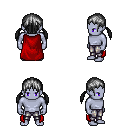
a pixel art fantasy rpg character, male body template, dark elf, purple skin, red cape, metal pants, gray twin-tailed hairstyle, four views (front, back, left, right), 2x2 character sprite sheet, small pixel art, hard edges, no anti-aliasing